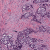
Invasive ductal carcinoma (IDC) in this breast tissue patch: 1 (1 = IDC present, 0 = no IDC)